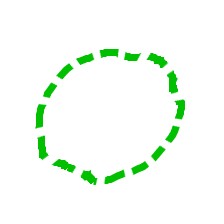
Shape: circle